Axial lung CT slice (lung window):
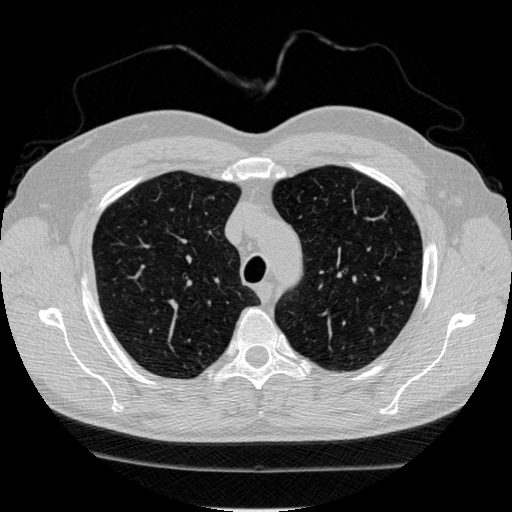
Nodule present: no